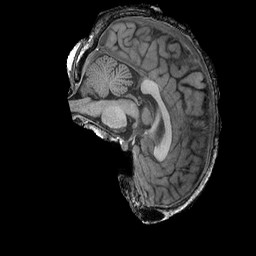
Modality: T1w
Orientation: sagittal
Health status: ill
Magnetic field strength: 3 T